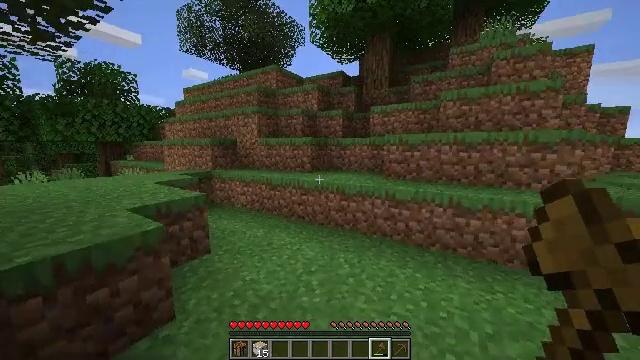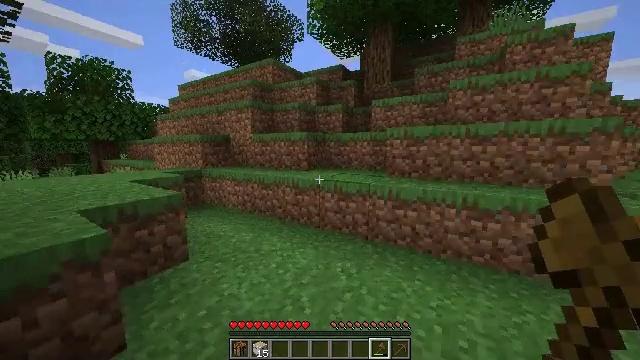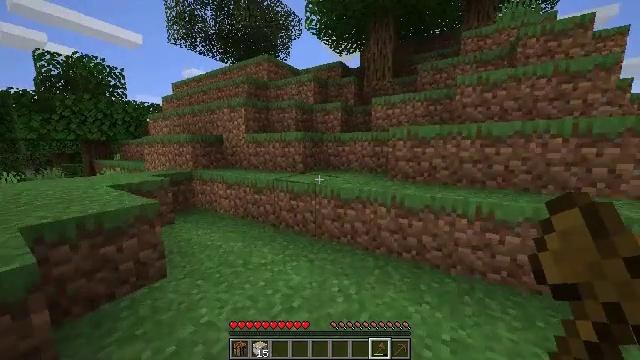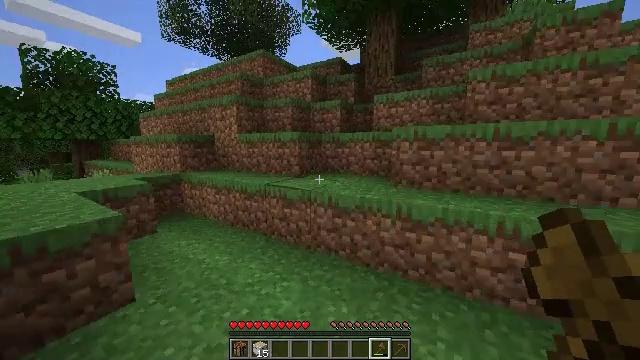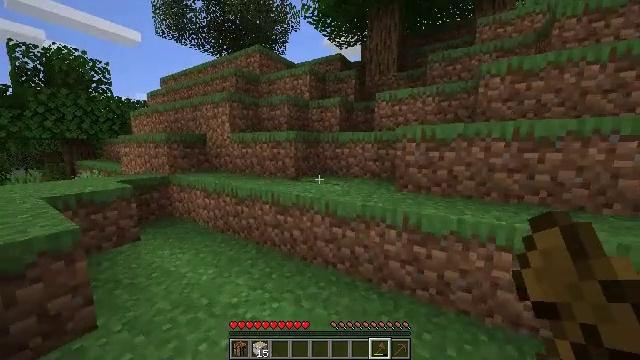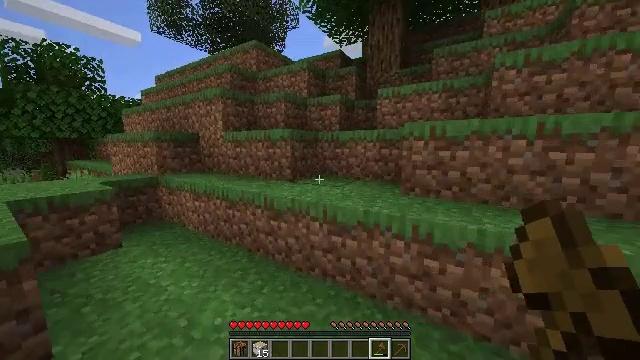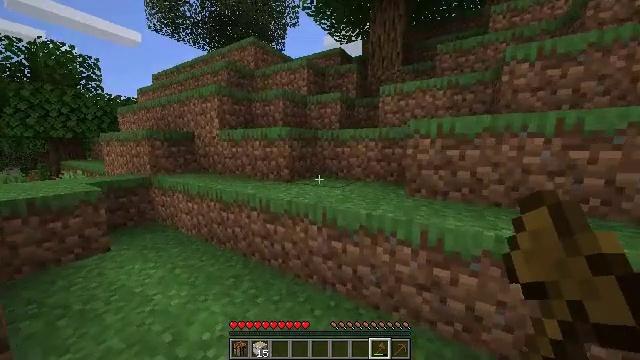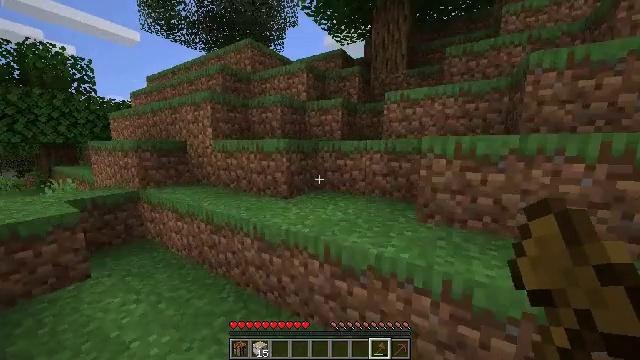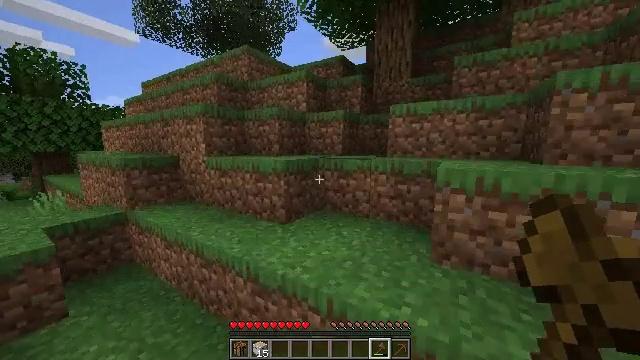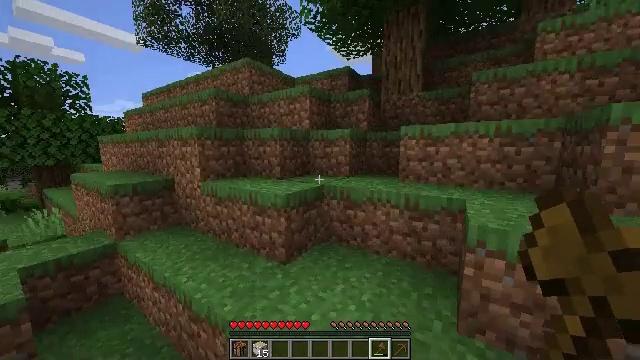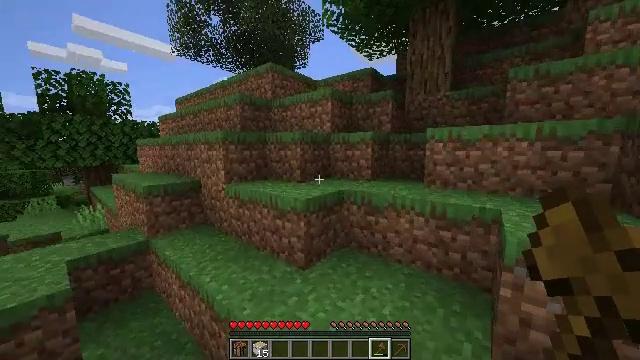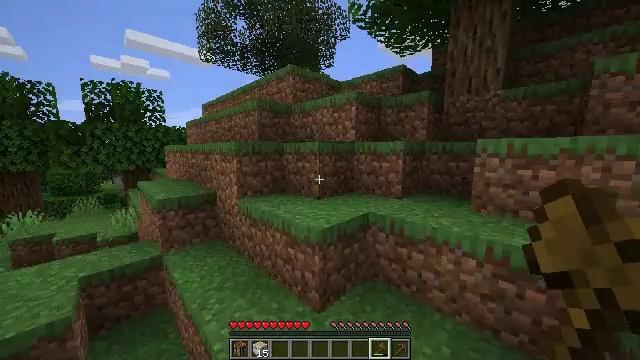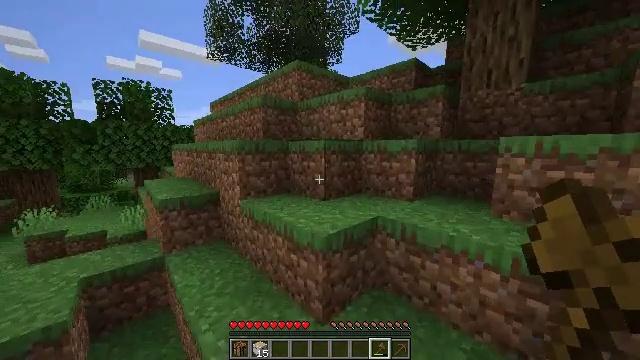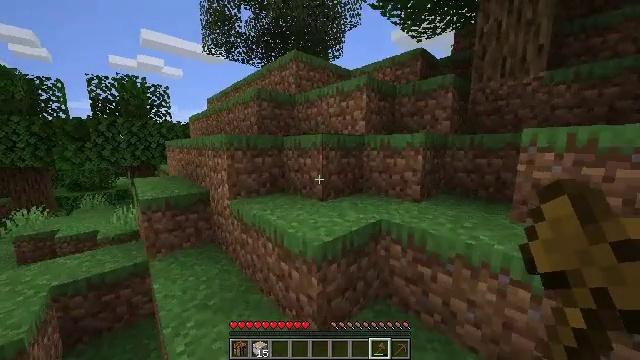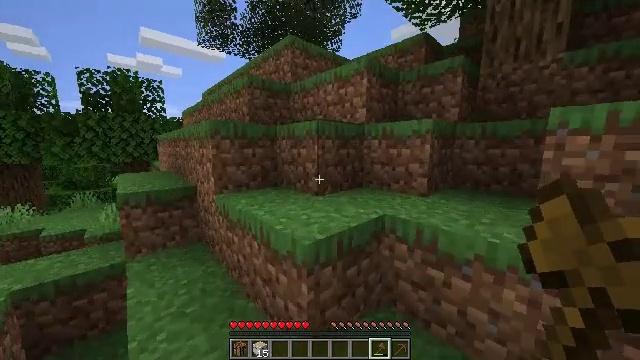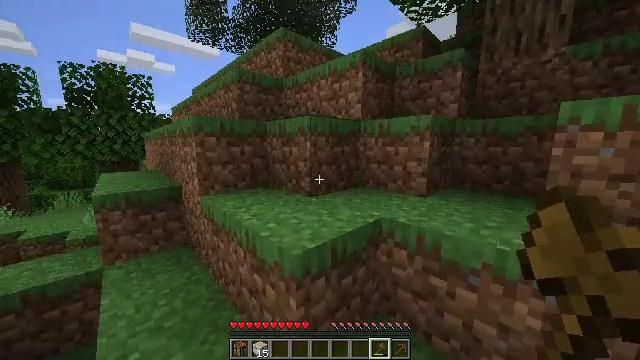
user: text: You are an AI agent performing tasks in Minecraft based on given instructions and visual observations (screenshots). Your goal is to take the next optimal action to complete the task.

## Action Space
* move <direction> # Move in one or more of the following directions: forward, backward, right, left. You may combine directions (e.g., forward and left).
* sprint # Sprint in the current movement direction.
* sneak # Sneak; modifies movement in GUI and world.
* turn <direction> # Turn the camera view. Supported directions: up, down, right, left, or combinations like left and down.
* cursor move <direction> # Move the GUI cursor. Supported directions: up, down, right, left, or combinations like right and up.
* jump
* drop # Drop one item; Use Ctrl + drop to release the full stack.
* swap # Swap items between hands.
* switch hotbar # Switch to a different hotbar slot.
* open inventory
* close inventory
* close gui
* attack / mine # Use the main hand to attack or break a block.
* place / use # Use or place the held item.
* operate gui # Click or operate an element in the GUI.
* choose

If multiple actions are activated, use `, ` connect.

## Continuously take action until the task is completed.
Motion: motion action
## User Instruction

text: Dig up some sand.
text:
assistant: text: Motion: move forward, sprint
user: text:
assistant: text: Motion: move forward, sprint
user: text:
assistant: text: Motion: move forward, sprint
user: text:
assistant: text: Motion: move forward, sprint
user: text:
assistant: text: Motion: move forward, sprint
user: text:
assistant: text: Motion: move forward, sprint
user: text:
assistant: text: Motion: move forward, sprint, jump
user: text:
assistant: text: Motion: move forward, sprint, jump
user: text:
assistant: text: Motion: move forward, sprint, turn left, jump
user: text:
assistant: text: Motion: move forward, sprint, turn left, jump
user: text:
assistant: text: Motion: move forward, sprint, turn left
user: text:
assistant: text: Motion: move forward, sprint, turn left
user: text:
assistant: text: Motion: move forward, sprint
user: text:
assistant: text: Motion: move forward, sprint
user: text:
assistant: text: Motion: move forward, sprint, turn right, jump
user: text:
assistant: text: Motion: move forward, sprint, jump
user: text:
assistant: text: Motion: move forward, sprint, jump
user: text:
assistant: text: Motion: move forward, sprint, jump
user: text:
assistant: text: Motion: move forward, sprint
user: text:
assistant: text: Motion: move forward, sprint, turn left
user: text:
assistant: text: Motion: move forward, sprint, turn left
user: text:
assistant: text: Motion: move forward, sprint, turn left
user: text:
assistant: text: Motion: move forward, sprint, jump
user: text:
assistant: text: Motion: move forward, sprint, jump
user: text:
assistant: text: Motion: move forward, sprint, jump
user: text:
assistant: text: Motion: move forward, sprint, jump
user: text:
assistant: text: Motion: move forward, sprint
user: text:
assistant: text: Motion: move forward, sprint
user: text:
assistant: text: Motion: move forward, sprint, turn right
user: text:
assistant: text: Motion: move forward, sprint, turn right